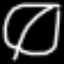
Label: leaf